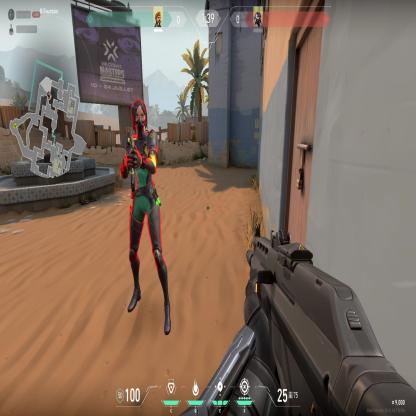
Label: enemy